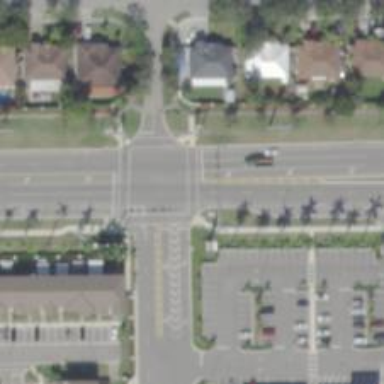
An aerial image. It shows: Uncontrolled road crossing with lines marking the way.